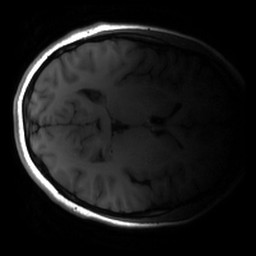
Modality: T1w
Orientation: axial